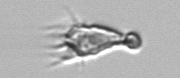
Label: Paratontonia_gracillima